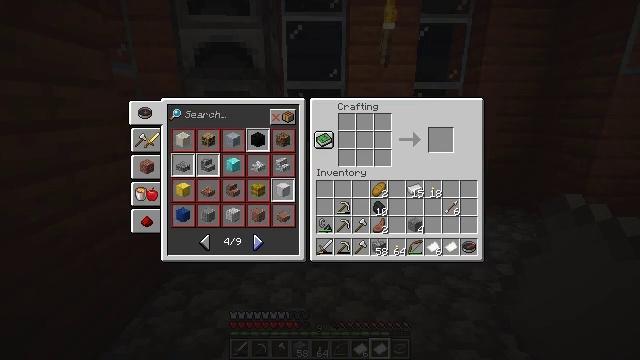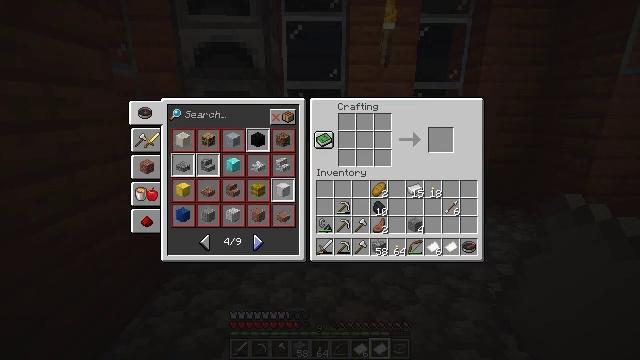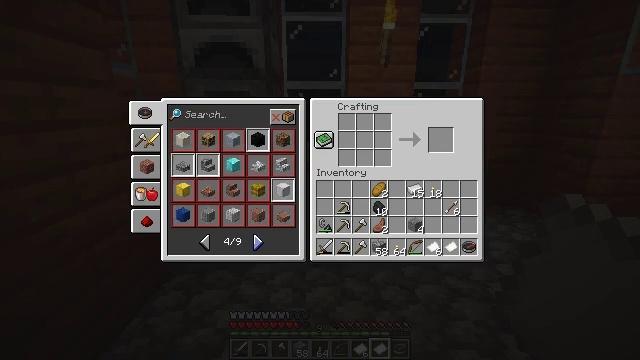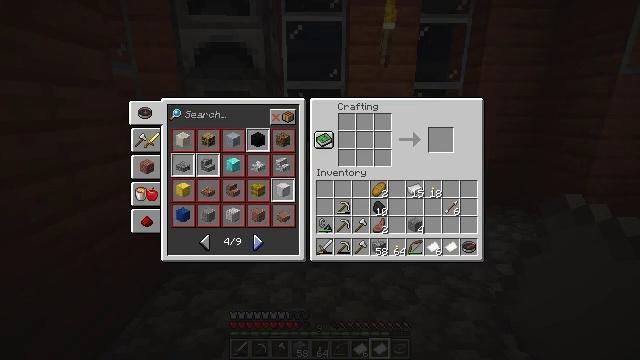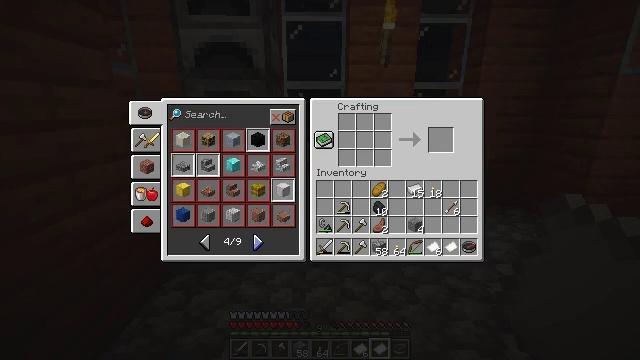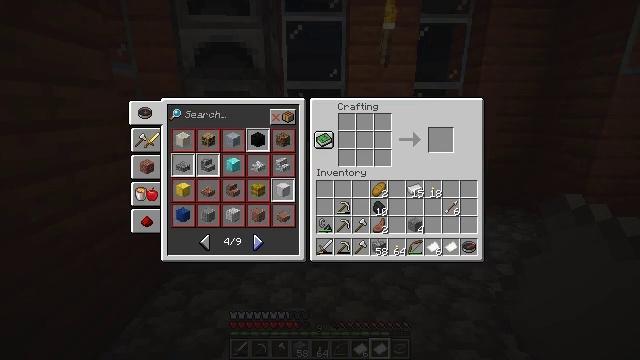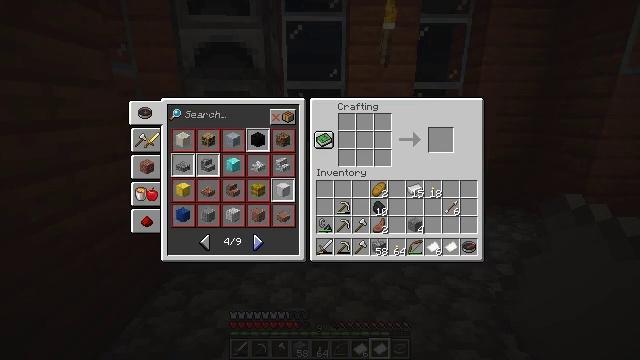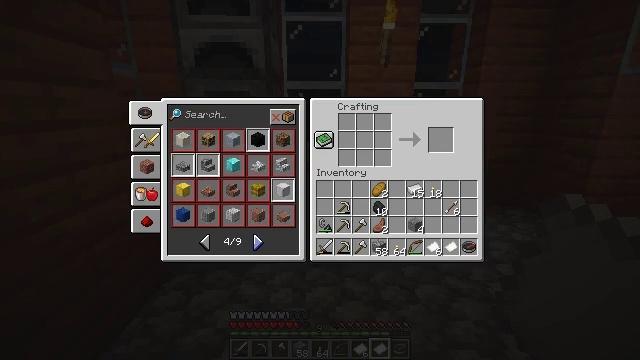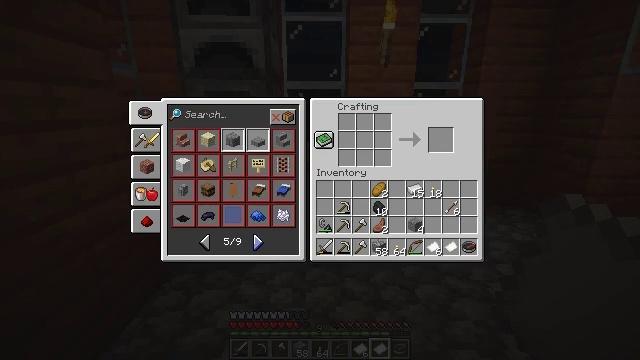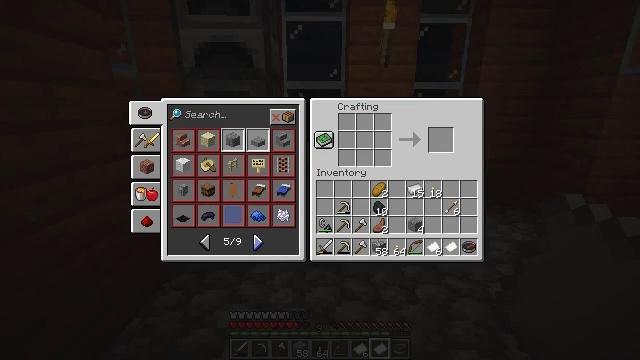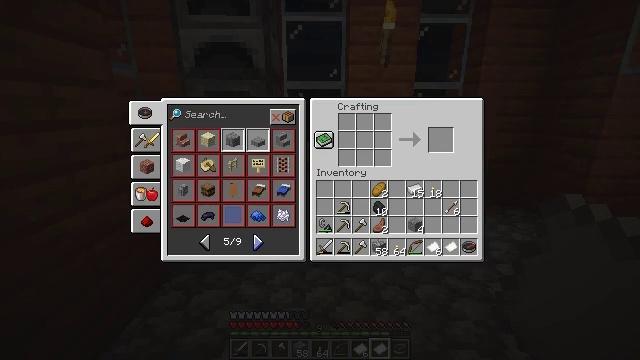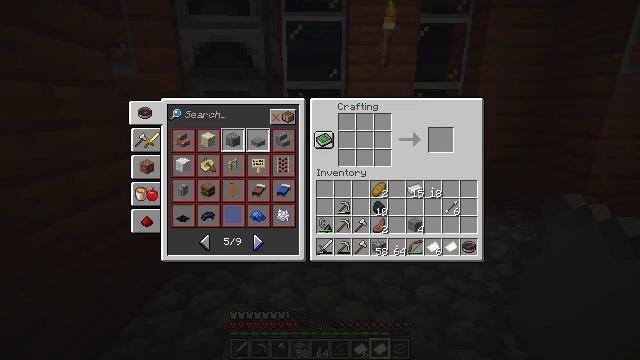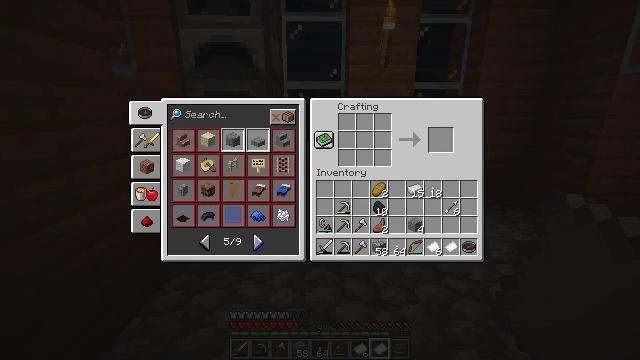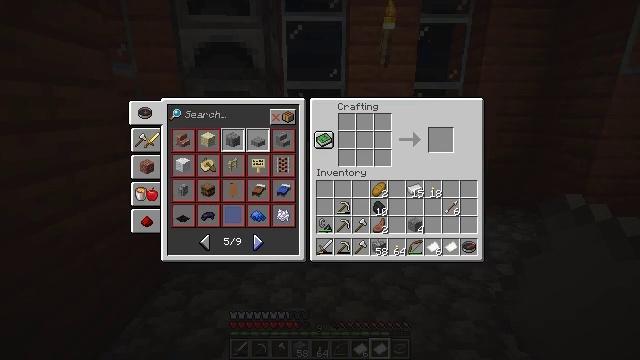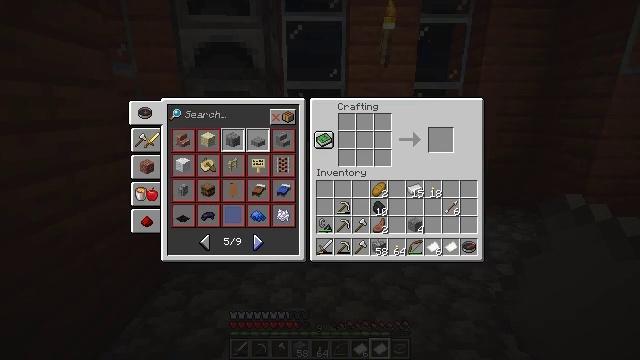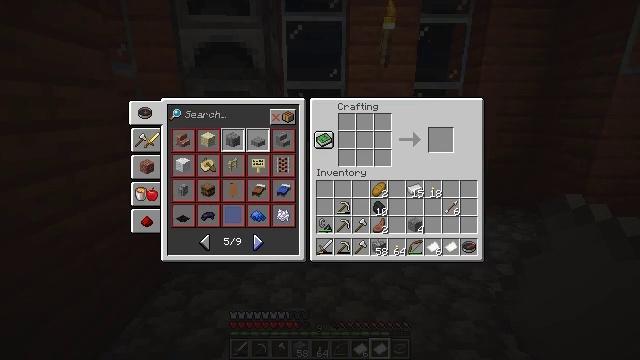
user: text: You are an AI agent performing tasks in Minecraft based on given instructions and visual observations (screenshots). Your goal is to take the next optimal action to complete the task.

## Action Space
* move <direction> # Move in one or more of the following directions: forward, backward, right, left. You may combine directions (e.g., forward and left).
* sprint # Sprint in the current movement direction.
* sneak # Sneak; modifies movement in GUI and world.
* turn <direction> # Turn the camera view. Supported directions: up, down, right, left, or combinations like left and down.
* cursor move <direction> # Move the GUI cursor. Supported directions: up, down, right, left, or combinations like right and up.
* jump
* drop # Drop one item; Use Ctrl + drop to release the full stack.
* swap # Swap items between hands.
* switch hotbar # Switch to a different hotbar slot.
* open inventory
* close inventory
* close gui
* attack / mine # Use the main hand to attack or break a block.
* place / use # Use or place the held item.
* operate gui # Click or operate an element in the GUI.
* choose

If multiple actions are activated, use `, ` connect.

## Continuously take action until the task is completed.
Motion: motion action
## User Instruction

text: Access a crafting table to create a stonecutter.
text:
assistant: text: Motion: no_op
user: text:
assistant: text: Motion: no_op
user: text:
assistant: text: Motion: no_op
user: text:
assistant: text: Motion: no_op
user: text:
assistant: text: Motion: no_op
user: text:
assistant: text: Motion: no_op
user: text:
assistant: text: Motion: no_op
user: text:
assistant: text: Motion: attack / mine
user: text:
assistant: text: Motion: attack / mine
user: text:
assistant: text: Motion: attack / mine
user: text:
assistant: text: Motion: no_op
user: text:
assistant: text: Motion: no_op
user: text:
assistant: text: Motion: no_op
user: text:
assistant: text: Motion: no_op
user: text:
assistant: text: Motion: no_op
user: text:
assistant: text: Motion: no_op
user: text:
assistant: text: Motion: no_op
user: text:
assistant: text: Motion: no_op
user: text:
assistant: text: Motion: no_op
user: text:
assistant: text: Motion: no_op
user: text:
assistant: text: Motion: no_op
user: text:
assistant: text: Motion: turn up
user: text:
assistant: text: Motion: no_op
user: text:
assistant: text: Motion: no_op
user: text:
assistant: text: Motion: no_op
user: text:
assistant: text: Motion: no_op
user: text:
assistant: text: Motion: no_op
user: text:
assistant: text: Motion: no_op
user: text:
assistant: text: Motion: no_op
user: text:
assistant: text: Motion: no_op